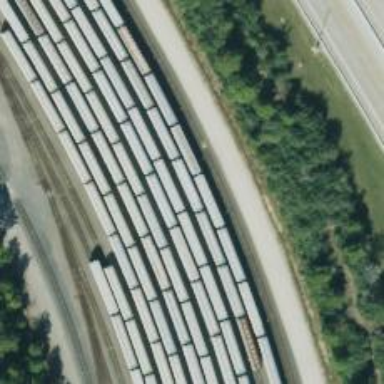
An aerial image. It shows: Railway siding for service.